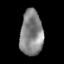
Tissue: lung
Cell type: Epithelial cells
Senescence score: 0.1871
Nuclear area (px): 1012
Mean DAPI intensity: 132.113